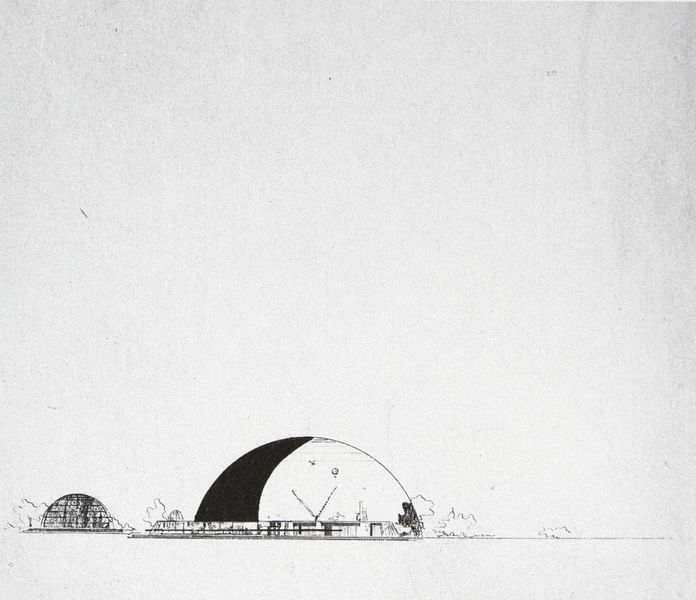
Titel: Kulturpalast für den proletarischen Block, Wettbewerbsprojekt
Künstler: Iwan Leonidow
Standort: Moskau
Institution: Staatliches Architekturmuseum
Schlagwörter: himmel, laub, schatten, weiß, bäume, grau, schwarz, skizze, gebäude, park, architektur, ebene, horizont, häuser, wald, rund, bogen, studie, fläche, grafik, graphik, linien, kuppel, halle, segment, überdachung, schraffur, schwarzweiß, kugel, entwurf, konstruktion, pavillon, bau, zelt, bauplan, bebauung, halbkugel